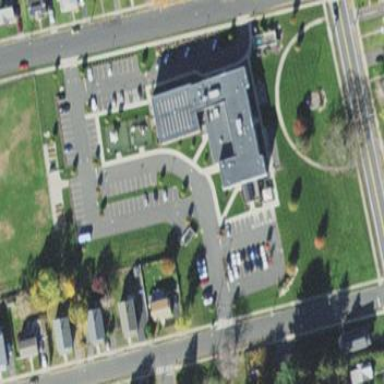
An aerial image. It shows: School.